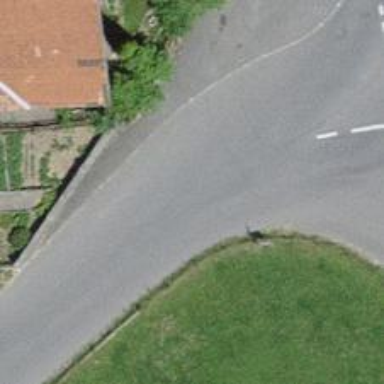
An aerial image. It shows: Unclassified road with asphalt surface.